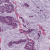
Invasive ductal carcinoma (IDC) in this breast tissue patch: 1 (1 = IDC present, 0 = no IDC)